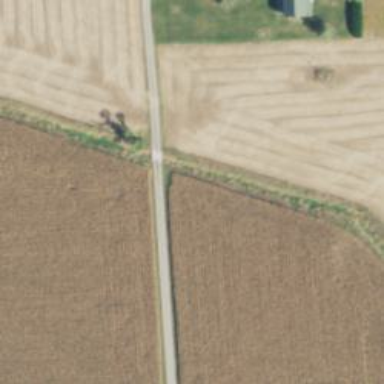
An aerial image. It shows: Driveway road that serves as beam bridge.